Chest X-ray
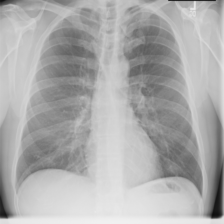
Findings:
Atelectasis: negative
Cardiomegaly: negative
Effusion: negative
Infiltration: negative
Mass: negative
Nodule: negative
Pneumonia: negative
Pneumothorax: negative
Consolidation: negative
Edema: negative
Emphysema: negative
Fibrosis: negative
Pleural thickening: negative
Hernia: negative